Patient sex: M
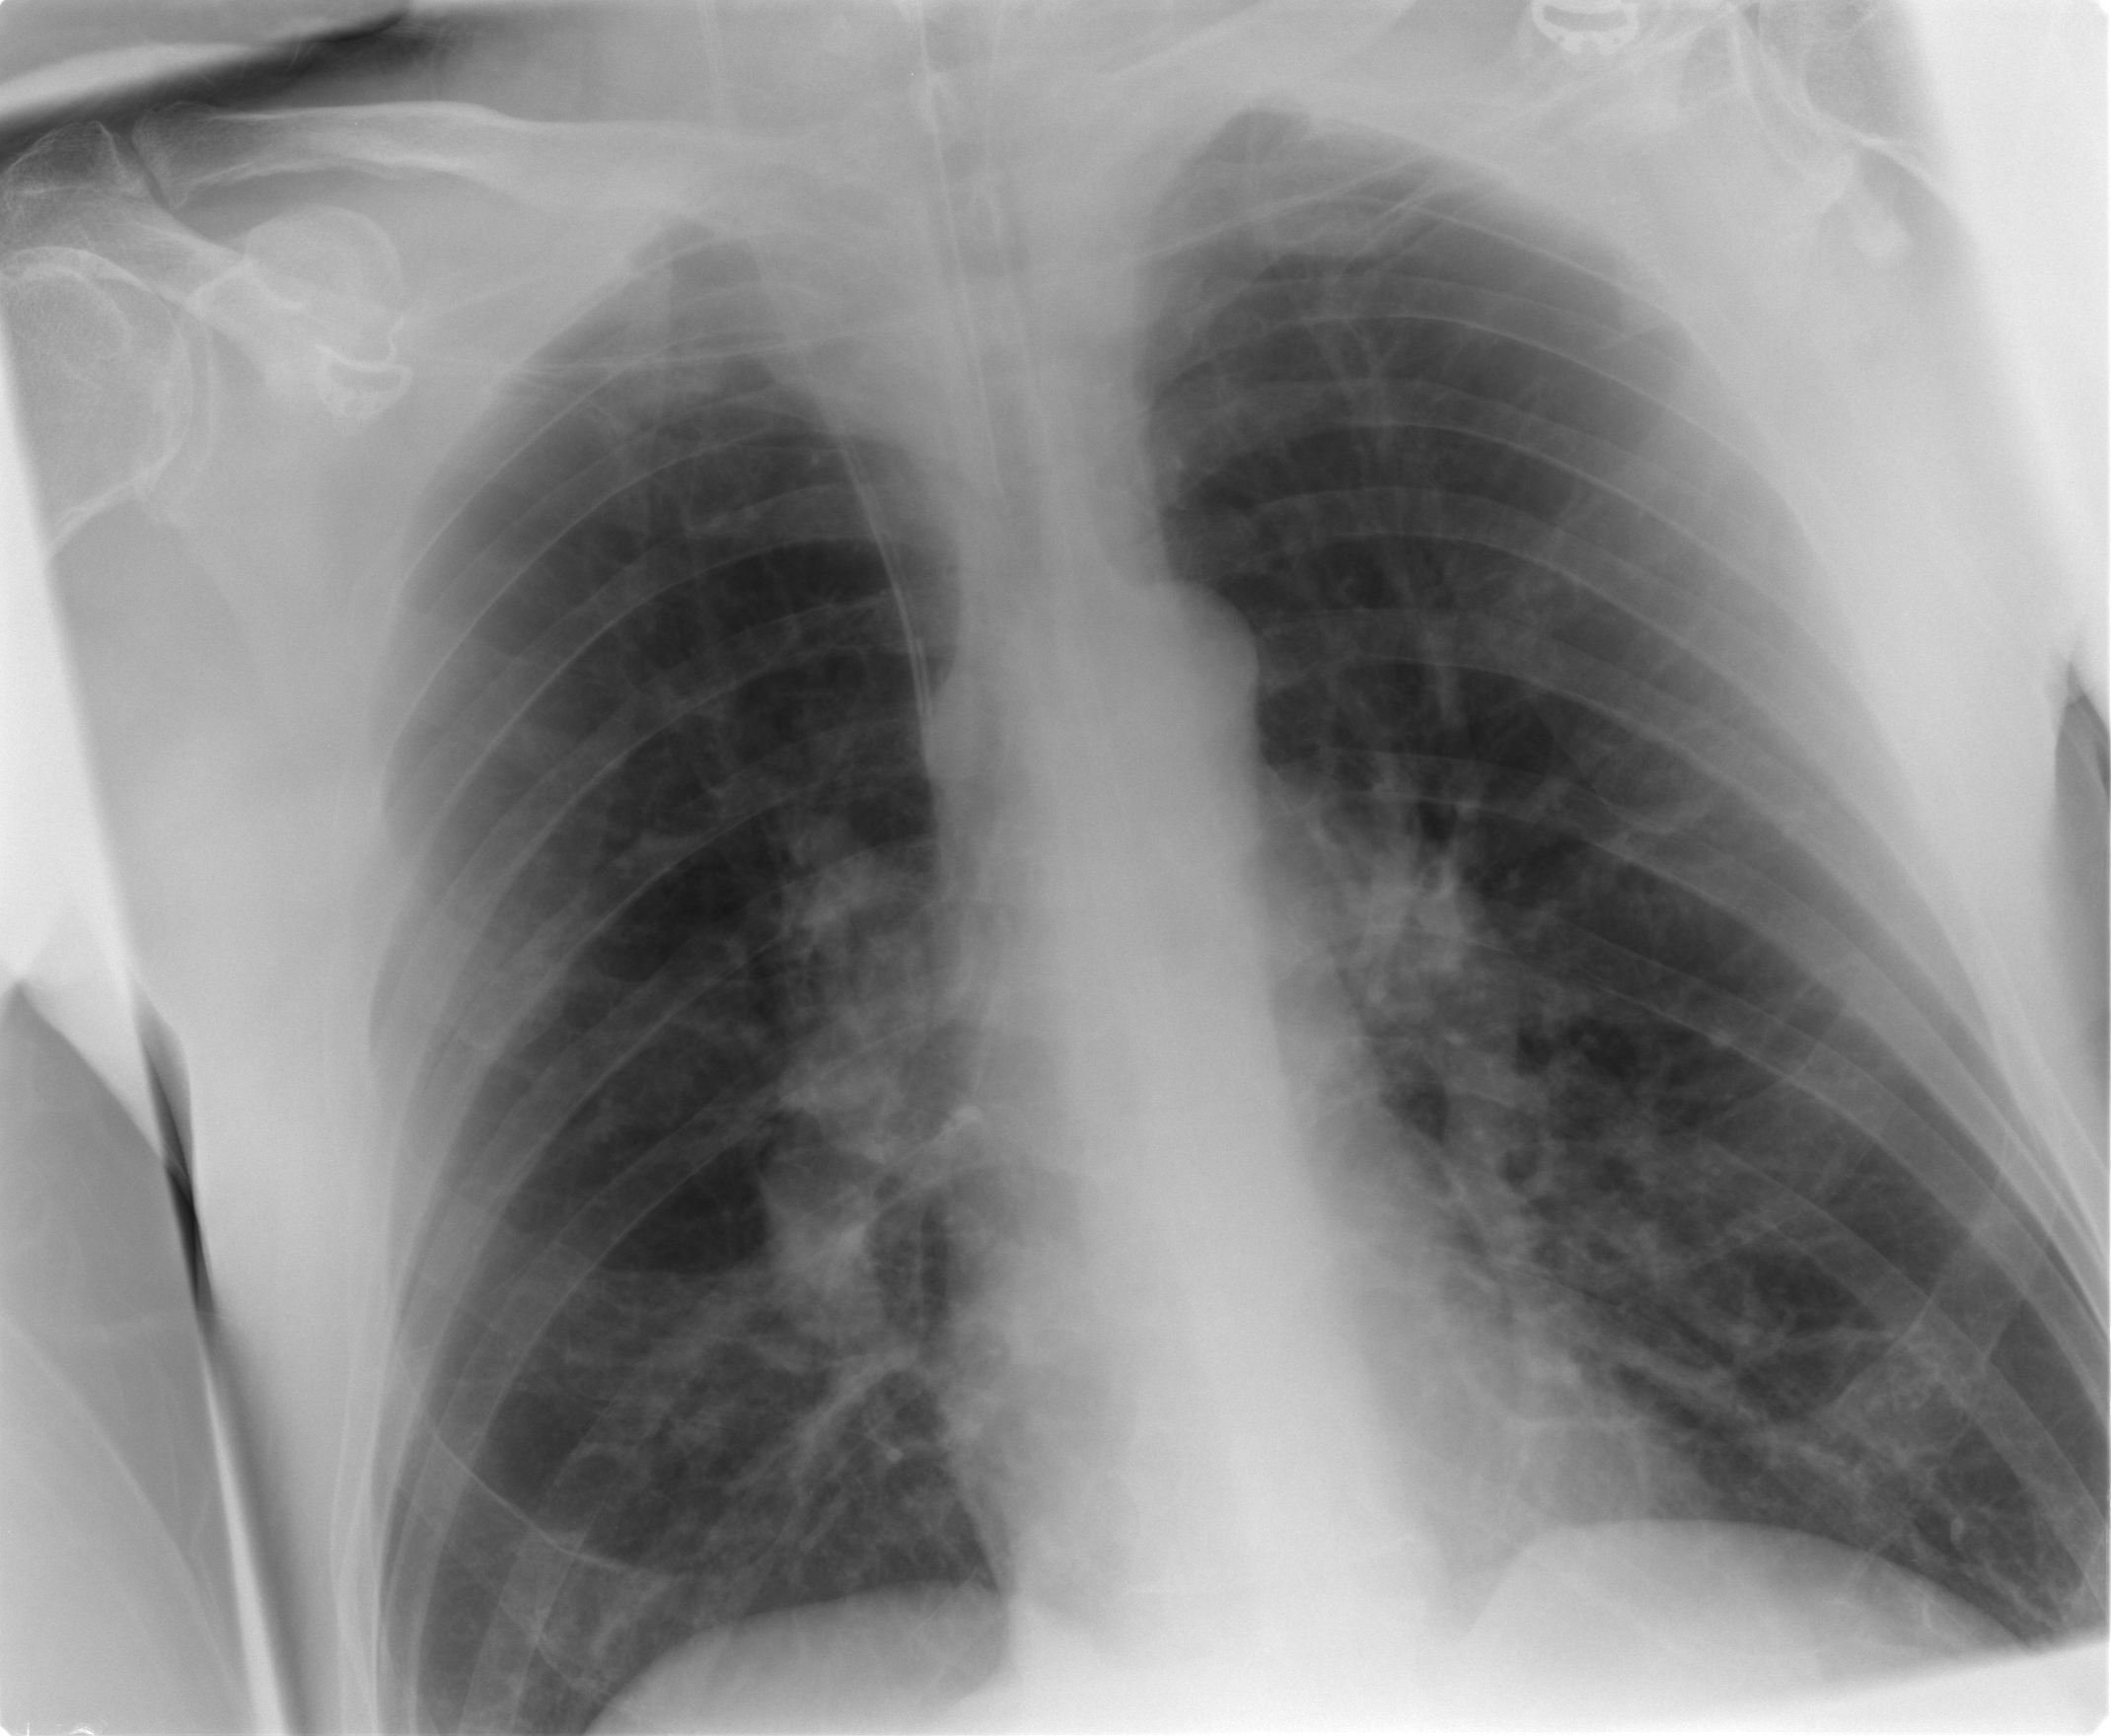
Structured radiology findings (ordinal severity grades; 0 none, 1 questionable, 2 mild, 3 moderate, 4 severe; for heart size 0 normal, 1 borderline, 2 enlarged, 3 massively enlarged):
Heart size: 0
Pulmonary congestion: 0
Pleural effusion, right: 0
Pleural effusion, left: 0
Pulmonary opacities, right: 0
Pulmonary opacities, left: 0
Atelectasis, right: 1
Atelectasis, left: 1